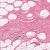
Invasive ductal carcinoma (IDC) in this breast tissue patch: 0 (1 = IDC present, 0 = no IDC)